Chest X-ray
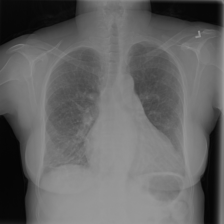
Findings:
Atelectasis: negative
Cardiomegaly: positive
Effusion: negative
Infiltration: negative
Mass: negative
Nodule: negative
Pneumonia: negative
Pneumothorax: negative
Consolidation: negative
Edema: negative
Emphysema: negative
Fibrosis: negative
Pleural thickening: negative
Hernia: negative